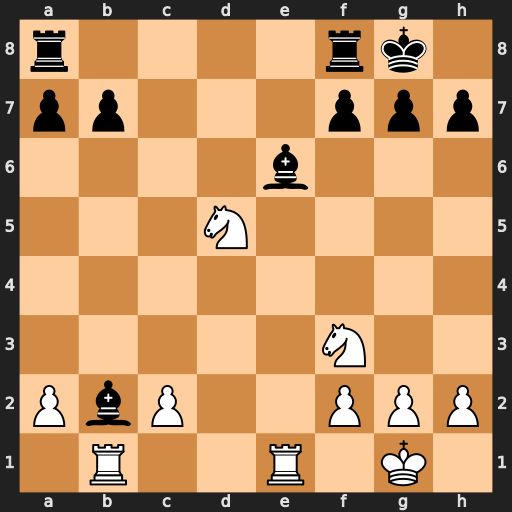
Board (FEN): r4rk1/pp3ppp/4b3/3N4/8/5N2/PbP2PPP/1R2R1K1
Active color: w
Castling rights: -
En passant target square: -
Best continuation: Ne7+ Kh8 Rxb2